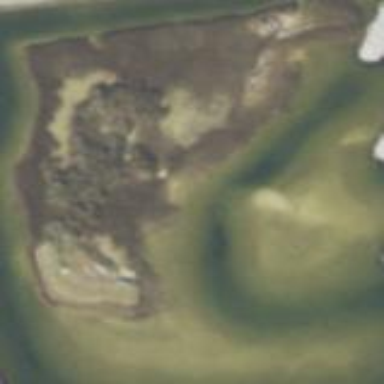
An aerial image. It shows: Islet located in marsh wetland area.